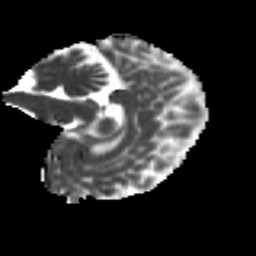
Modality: MD
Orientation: sagittal
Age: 28
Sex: female
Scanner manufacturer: ge
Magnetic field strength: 3 T
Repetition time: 7.8 s
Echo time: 0.0606 s